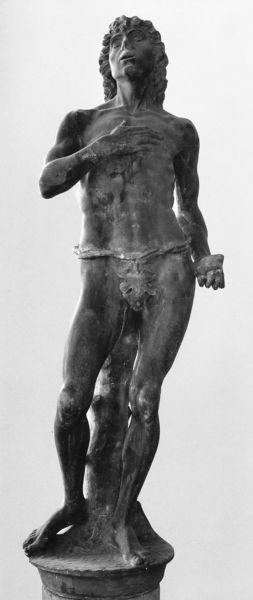
Titel: Adam
Künstler: Antonio Rizzo
Institution: Venedig, Palazzo Ducale (Dogenpalast)
Schlagwörter: brust, skulptur, statue, plastik, leiden, schmerz, feigenblatt, sebastian